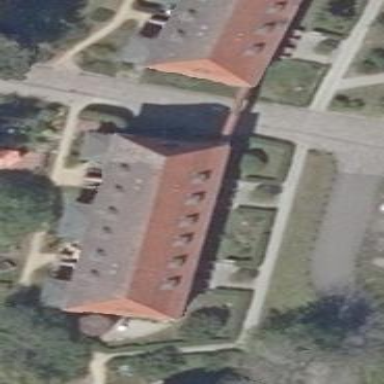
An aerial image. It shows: Residential building with hipped roof made of red roof tiles.